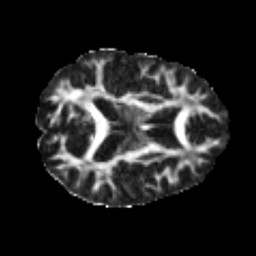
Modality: FA
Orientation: axial
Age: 35
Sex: male
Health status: healthy
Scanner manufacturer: philips
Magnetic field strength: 3 T
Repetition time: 4.031 s
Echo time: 0.08907 s